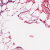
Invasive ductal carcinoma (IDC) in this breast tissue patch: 0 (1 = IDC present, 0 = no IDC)